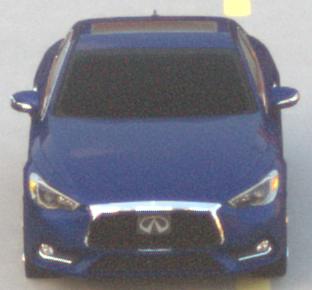
Make: Infiniti
Model: Q60 2.0t
Detailed model: Q60 (V37)
Model produced from: 2016/10
Model produced until: 2018/08
Doors: 2
Color: blue
Road condition: dry road
Daytime: sunrise or sunset
Contrast: low contrast